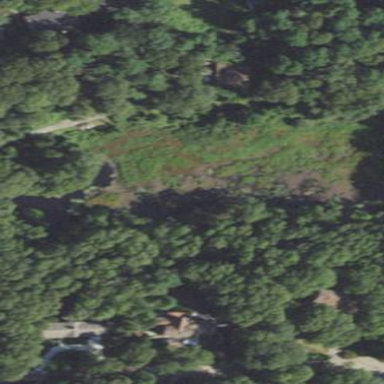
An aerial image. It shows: Marsh wetland.